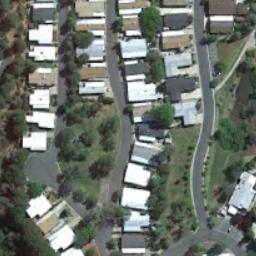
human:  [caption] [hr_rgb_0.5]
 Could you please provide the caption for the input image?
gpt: There are many trees in the mobile home park .

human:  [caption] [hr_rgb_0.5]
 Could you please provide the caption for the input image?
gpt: There are hundreds of neatly arranged mobile homes in this area .

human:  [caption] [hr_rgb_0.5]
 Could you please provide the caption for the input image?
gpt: The mobile home park has some dense mobile homes and trees and some roads go through the mobile home park .

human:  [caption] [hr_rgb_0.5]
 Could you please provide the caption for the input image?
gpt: The mobile home park is on the grass next to some trees and road .

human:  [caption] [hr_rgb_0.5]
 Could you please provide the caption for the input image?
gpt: There are some buildings and green trees in the mobile home park .